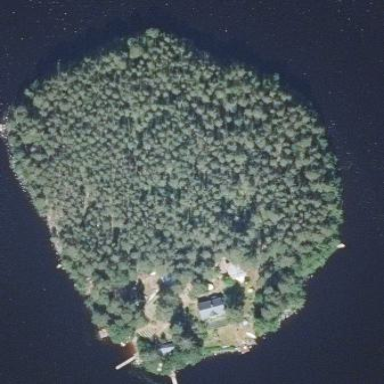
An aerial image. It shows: Islet covered with woodland.